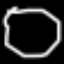
Label: octagon